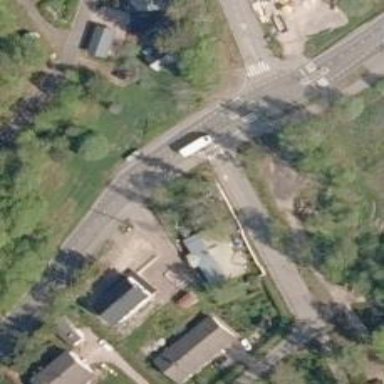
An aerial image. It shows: Residential road with sidewalk on the left side.